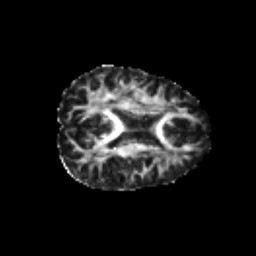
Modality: FA
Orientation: axial
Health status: healthy
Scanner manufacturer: philips
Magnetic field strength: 3 T
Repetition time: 6.964 s
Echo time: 0.092 s